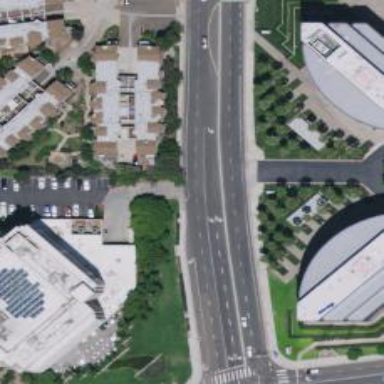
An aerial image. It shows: Tertiary road with asphalt surface.